В электрической цепи, представленной на рисунке, ключ $K$ разомкнут и токи не текут.
Определите:
силы токов, протекающих через батареи $\mathscr{E}_{1}$ и $\mathscr{E}_{2}$ сразу после замыкания ключа $K$;
изменение электростатической энергии $\Delta W$ системы после прекращения токов;
работы $A_{1}$ и $A_{2}$ батарей $\mathscr{E}_{1}$ и $\mathscr{E}_{2}$ за все время процесса;
количество теплоты $Q$, выделившееся на резисторах после замыкания ключа $K$.
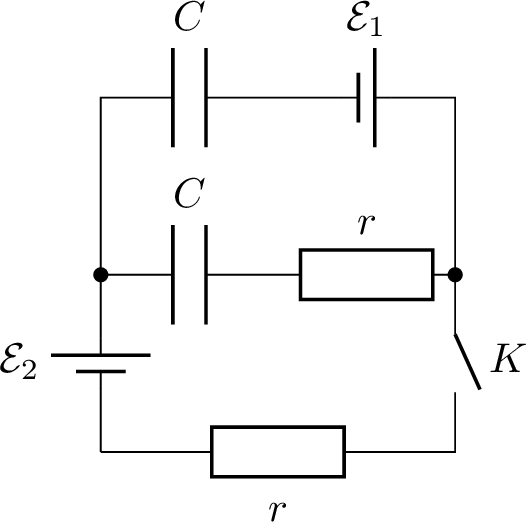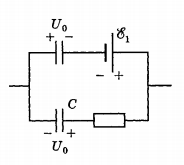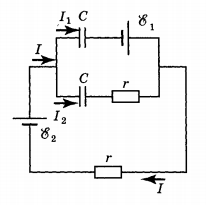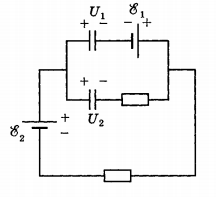
Определите:

силы токов, протекающих через батареи $\mathscr{E}_{1}$ и $\mathscr{E}_{2}$ сразу после замыкания ключа $K$;
Решение: До замыкания ключа $K$ на конденсаторах были одинаковые разности потенциалов $U_{0}=\mathscr{E}_{1} / 2$ и заряды $q_{0}=C \mathscr{E}_{1} / 2$. Полярность указана на рисунке ниже.  В момент замыкания ключа $K$ заряды конденсаторов и напряжения на них не могут мгновенно измениться. В цепи появляются токи $I$, $I_{1}$ и $I_{2}$ (см. рисунок $1$).  Согласно законам Кирхгофа: $$ I r=\mathscr{E}_{2}+\mathscr{E}_{1}-U_{0} \Rightarrow I=\frac{\mathscr{E}_{2}+\mathscr{E}_{1} / 2}{r}. $$ Здесь $I$ — ток через $\mathscr{E}_{2}$. Далее $$ I_{2} r+I r=\mathscr{E}_{2}+U_{0}, \\ I_{2}=-I+\frac{\mathscr{E}_{2}+U_{0}}{r}=-\frac{\mathscr{E}_{2}+\mathscr{E}_{1} / 2}{r}+\frac{\mathscr{E}_{2}+\mathscr{E}_{1} / 2}{r}=0. $$ Следовательно, $I_{1}=I=\frac{\mathscr{E}_{2}+\mathscr{E}_{1} / 2}{r}$, где $I_{1}$ — ток через $\mathscr{E}_{1}$.
Ответ: $$ I_{\mathscr{E}_{1}}=I_{\mathscr{E}_{2}}=\frac{\mathscr{E}_{2}+\mathscr{E}_{1} / 2}{r}. $$

изменение электростатической энергии $\Delta W$ системы после прекращения токов;
Решение: Начальная энергия системы $W_{0}=2 G U_{0}^{2} / 2=C \mathscr{E}_{1}^{2} / 4$. В конечном состоянии (т.е. после затухания токов) напряжения на конденсаторах равны $U_{1}=\mathscr{E}_{2}+\mathscr{E}_{1}$ и $U_{2}=\mathscr{E}_{2}$. Полярность указана на рисунке $2$.  Энергия системы в конечном состоянии есть: $$ W=\frac{C \mathscr{E}_{2}^{2}}{2}+\frac{C\left(\mathscr{E}_{2}+\mathscr{E}_{1}\right)^{2}}{2}. $$ Изменение энергии $$ \Delta W=W-W_{0}=\frac{C}{4}\left(\mathscr{E}_{1}+2 \mathscr{E}_{2}\right)^{2}. $$
Ответ: $$ \Delta W=\frac{C}{4}\left(\mathscr{E}_{1}+2 \mathscr{E}_{2}\right)^{2}. $$

работы $A_{1}$ и $A_{2}$ батарей $\mathscr{E}_{1}$ и $\mathscr{E}_{2}$ за все время процесса;
Решение: До замыкания ключа суммарный заряд на левых обкладках конденсаторов был равен нулю. В конечном состоянии$$\left.\begin{array}{l}q_{1}=C\left(\mathscr{E}_{1}+\mathscr{E}_{2}\right), \\q_{2}=C \mathscr{E}_{2}\end{array}\right\} \Rightarrow q=q_{1}+q_{2}=C\left(\mathscr{E}_{1}+2 \mathscr{E}_{2}\right).$$Это означает, что через батарею $\mathscr{E}_{2}$ протек заряд $q$ и батарея совершила работу$$A_{2}=q \mathscr{E}_{2}=C \mathscr{E}_{2}\left(\mathscr{E}_{1}+2 \mathscr{E}_{2}\right).$$Через батарею $\mathscr{E}_{1}$ протек заряд$$\Delta q=q_{1}-q_{0}=C\left(\mathscr{E}_{2}+\mathscr{E}_{1}\right)-\frac{C \mathscr{E}_{1}}{2}=\frac{C \mathscr{E}_{1}\left(2 \mathscr{E}_{2}+\mathscr{E}_{1}\right)}{2}.$$Батарея совершила работу$$A_{1}=\Delta q \mathscr{E}_{1}=\frac{C\mathscr E_1\left(2 \mathscr{E}_{2}+\mathscr{E}_{1}\right)}{2}.$$Обе батареи совершили работу $A=A_{1}+A_{2}=\frac{C\left(\mathscr{E}_{1}+2 \mathscr{E}_{2}\right)^{2}}{2}$.
Ответ: $$A_{1}=\frac{C\mathscr E_1\left(2 \mathscr{E}_{2}+\mathscr{E}_{1}\right)}{2}.$$$$A_{2}=C \mathscr{E}_{2}\left(\mathscr{E}_{1}+2 \mathscr{E}_{2}\right).$$$$A=A_{1}+A_{2}=\frac{C\left(\mathscr{E}_{1}+2 \mathscr{E}_{2}\right)^{2}}{2}.$$

количество теплоты $Q$, выделившееся на резисторах после замыкания ключа $K$.
Решение: По закону сохранения энергии $A=\Delta W+Q$, где $Q$ — выделившееся тепло. Следовательно, $Q=A-\Delta W=\frac{C (\mathscr{E}_{1}+2 \mathscr{E}_{2})^{2}}{4}$.
Ответ: $$ Q=\frac{C (\mathscr{E}_{1}+2 \mathscr{E}_{2})^{2}}{4}. $$
Темы:
T, Электричество, Цепи, Цепь с конденсатором, Всероссийские, Теплота, Неравновесный процесс, Электрические цепи, Цепь с резистором